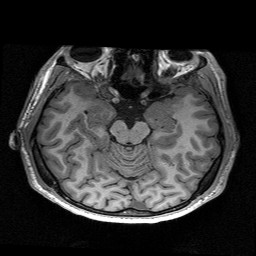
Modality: T1w
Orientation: coronal